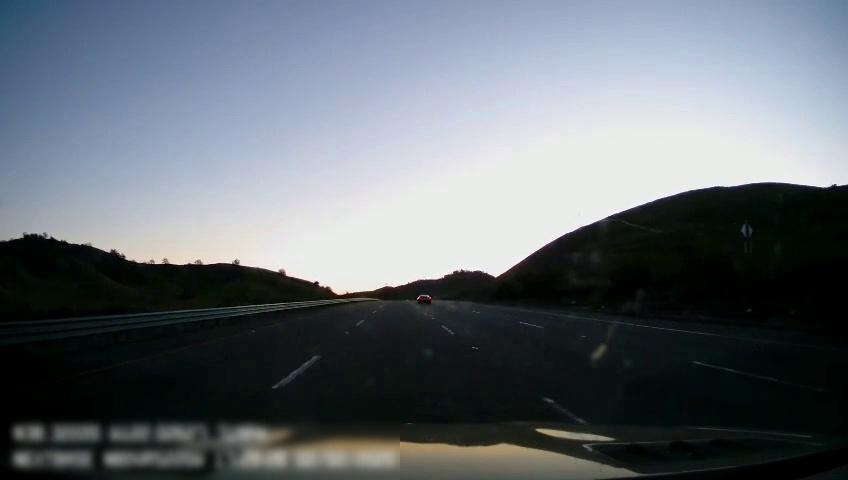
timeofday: Day
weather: Sunny
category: Drivable Space
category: Vehicles | Car
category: Lanes | Current Lane
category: Lanes | Current Lane
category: Lanes | Alternate Lane
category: Lanes | Alternate Lane
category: Lanes | Alternate Lane